Lunar surface albedo tile
Center latitude: -19.822
Center longitude: -34.511
Resolution (meters per pixel, mean): 146.84
Tile area (km^2): 21972.01
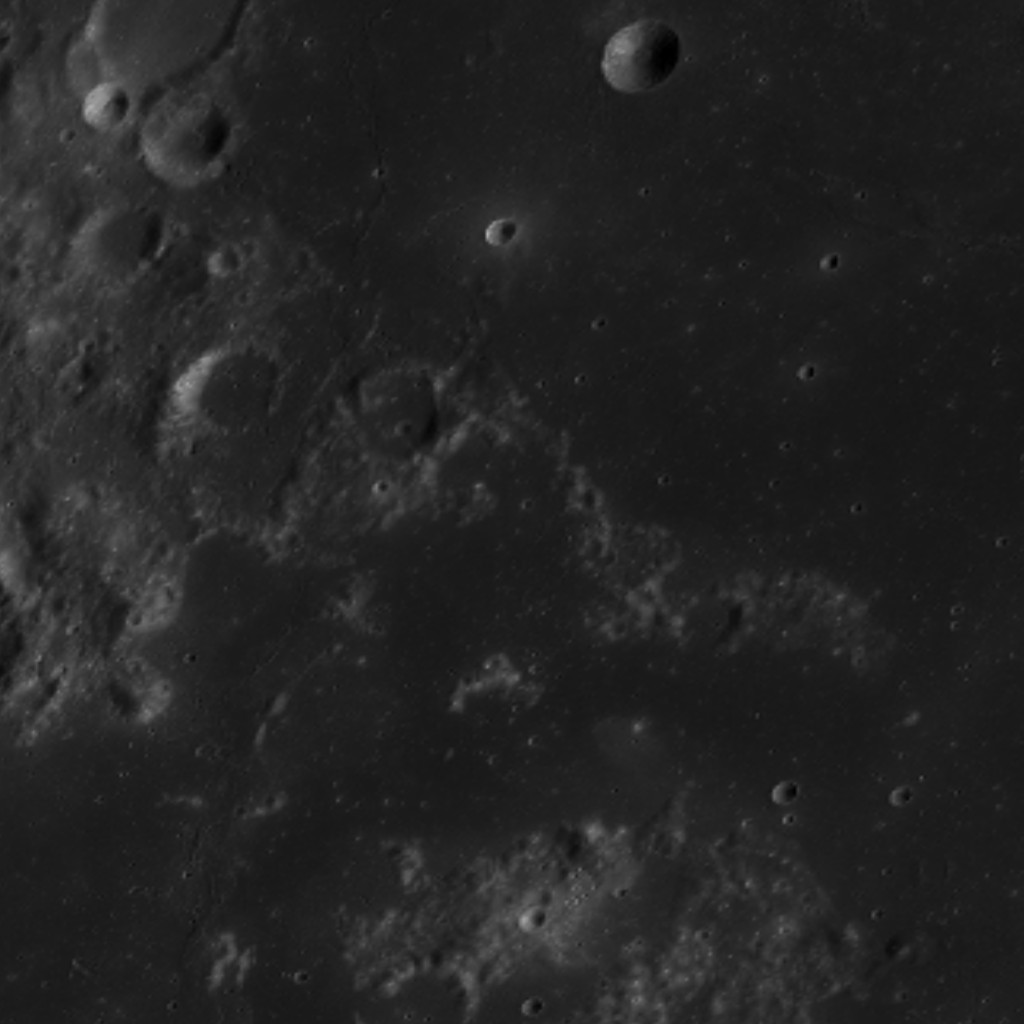